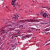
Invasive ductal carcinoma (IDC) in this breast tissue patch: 0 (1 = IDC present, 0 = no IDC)